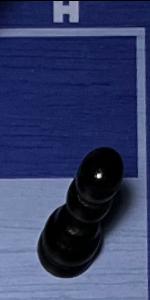
Label: Pawn_Black